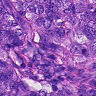
Metastatic tissue present: yes